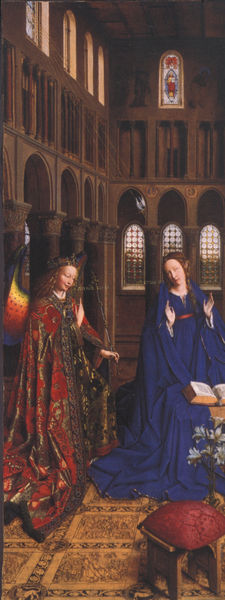
Titel: Maria Verkündigung
Künstler: Jan van Eyck
Standort: Washington (District of Columbia)
Institution: National Gallery of Art
Schlagwörter: baum, blau, dunkel, flügel, hand, schatten, umhang, frauen, gelb, blume, blumen, braun, bunt, fenster, finger, grau, hell, holz, kleid, licht, pfeiler, raum, schwarz, stuhl, symbol, säulen, weiss, zimmer, blüten, gürtel, rot, tuch, muster, ornament, teppich, wand, architektur, bibel, falten, kleidung, taube, weit, gesten, holland, hände, innenraum, niederlande, gitter, kirche, sonne, boden, gewand, gold, haare, interieur, mantel, sessel, stoff, gewänder, mutter, pflanze, gotik, krone, renaissance, kreis, engel, lächeln, hocke, sitz, bogen, perspektive, pflaster, empore, hocker, schemel, rundbogen, erhaben, kissen, polster, zopf, floral, lesen, faltenwurf, hoch, freude, leuchten, galerie, bögen, eng, offen, buch, glaube, geld, jungfrau, beten, gebet, lilie, brokat, arkaden, kathedrale, fraun, glasmalerei, gotisch, obergarden, triforium, rundbögen, religiös, segen, kapelle, begrüssung, flämisch, kunde, teppisch, lilien, heilig, maria, korinthisch, madonna, butzenscheiben, mutter gottes, erzengel, quadrat, sakral, christentum, verkündigung, michael, geburt, maßwerk, arcaden, arkarden, regenbogen, durchgänge, prachtvoll, kirchenfenster, überrascht, zeigegestus, wunder, gabriel, schemmel, verkündung, gürel, ultramarin, empfängnis, jan van eyck, obergardeb, obergarten, purpur und blau, rogie van der weyden, van eyck, verkündigug, überraschung, raphael, leider, hocvh, heiligung, visitation, die verkündigung, frohe, indigoblau, anunziation, anuciation, lelie, engel bibel